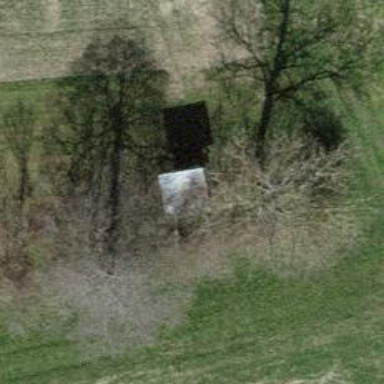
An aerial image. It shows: Shelter that serves as hunting stand.